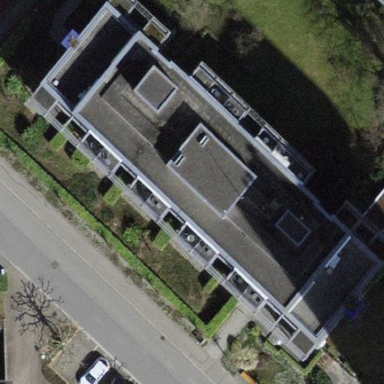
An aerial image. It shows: Hotel building.